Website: home-depot
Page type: customer-info-address
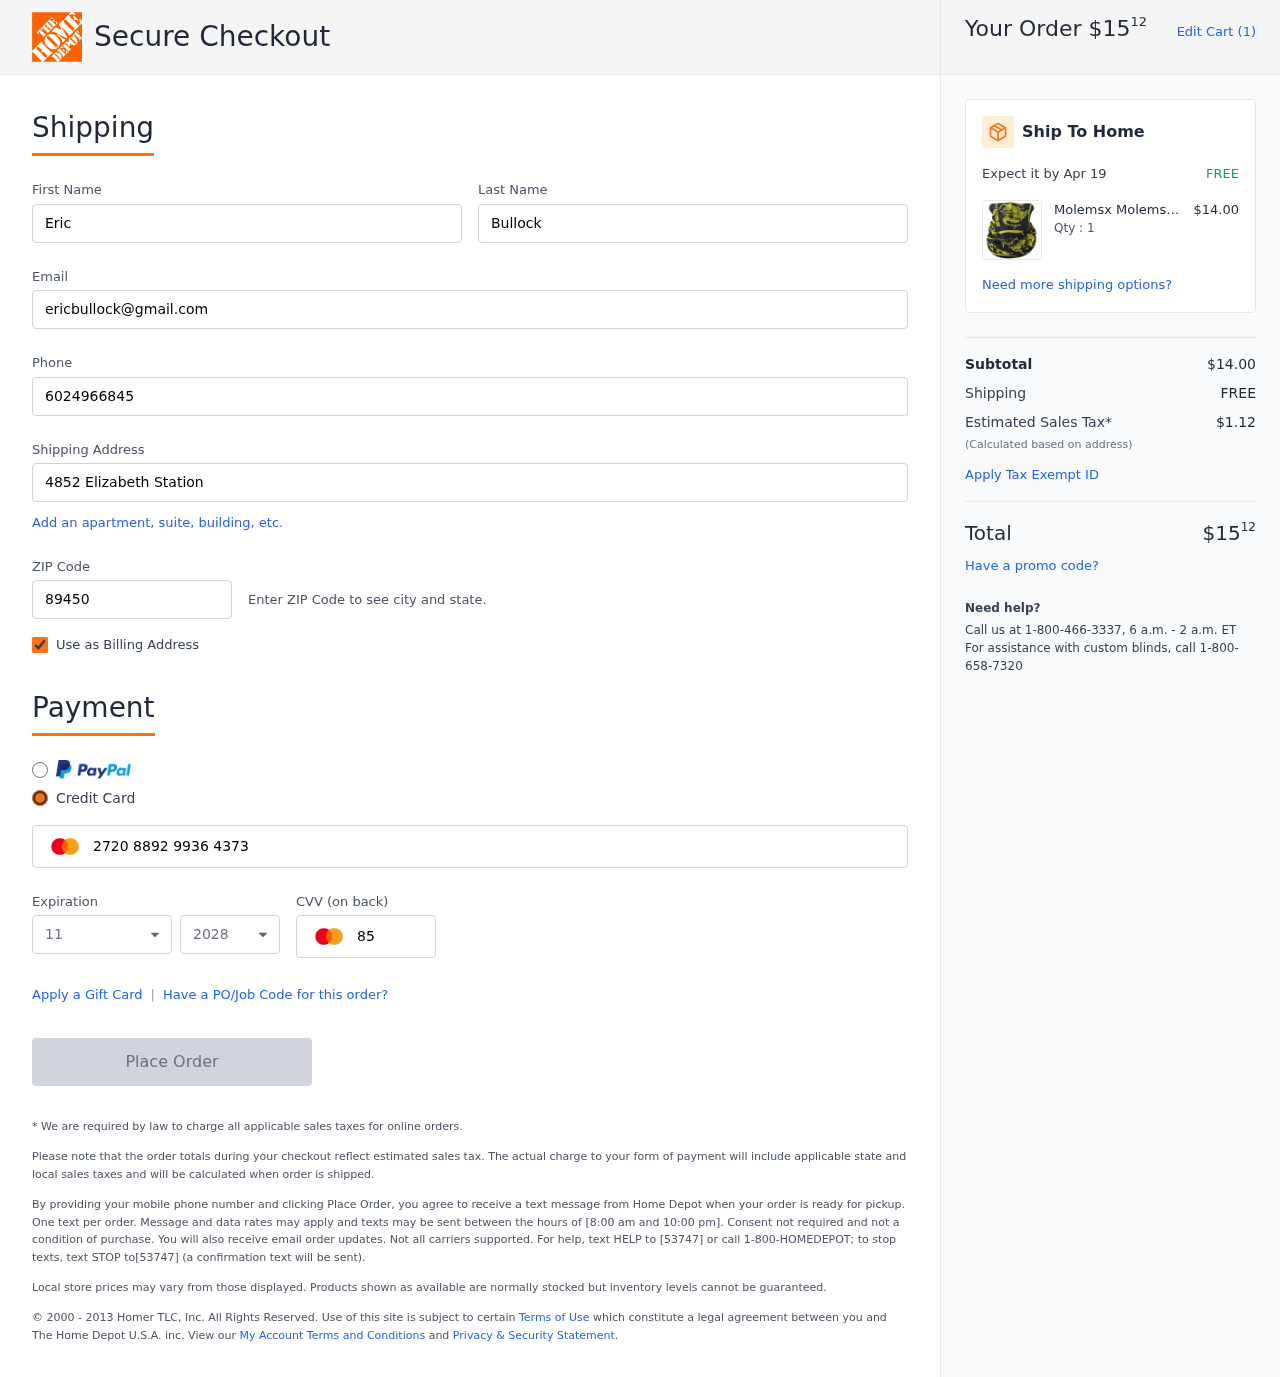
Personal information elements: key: PII_CARD_CVV
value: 855
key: PII_CARD_EXPIRY_MONTH
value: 11
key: PII_CARD_EXPIRY_YEAR
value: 28
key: PII_CARD_NUMBER
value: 2720 8892 9936 4373
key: PII_EMAIL
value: ericbullock@gmail.com
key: PII_FIRSTNAME
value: Eric
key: PII_LASTNAME
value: Bullock
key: PII_PHONE
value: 6024966845
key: PII_POSTCODE
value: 89450
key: PII_STREET
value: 4852 Elizabeth Station
Product elements: key: PRODUCT1_BRAND
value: Molemsx
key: PRODUCT1_NAME
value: Molemsx Face Mask Bandanas for Men Women Neck Gaiter Summer Cooling Face Cover Face Dust Mask for Fi
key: PRODUCT1_NAME
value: Molemsx Face Mask Ba...
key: PRODUCT1_PRICE
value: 14
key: PRODUCT1_QUANTITY
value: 1
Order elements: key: ORDER_TOTAL
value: $1512
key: ORDER_NUM_ITEMS
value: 1
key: ORDER_DELIVERY_DATE
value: Apr 19
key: ORDER_SUBTOTAL
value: $14.00
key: ORDER_SHIPPING_COST
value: FREE
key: ORDER_TAX
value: $1.12